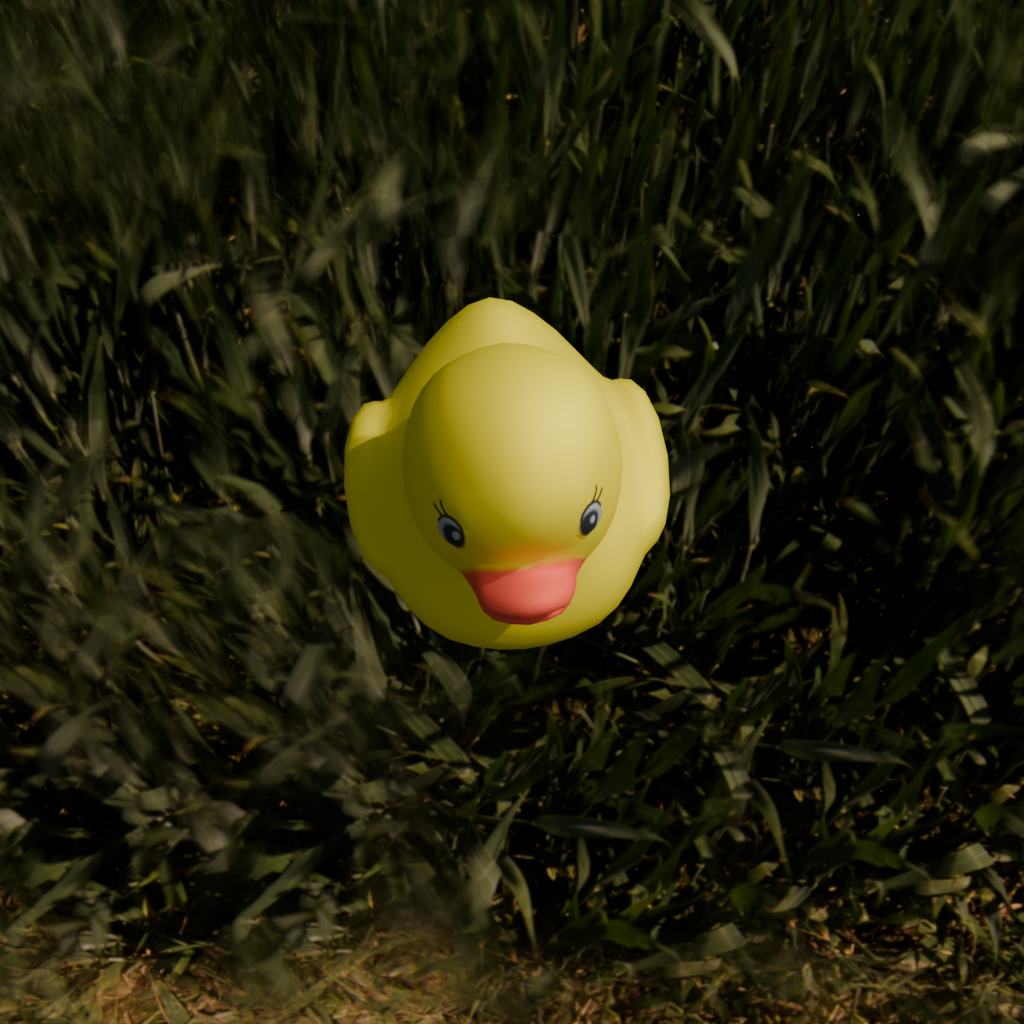
an image of a yellow rubber duck seen from <front_top> in a lush green field under a sunny sky with clouds.